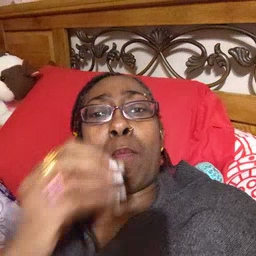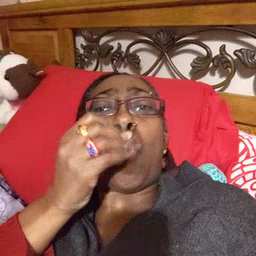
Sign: blow